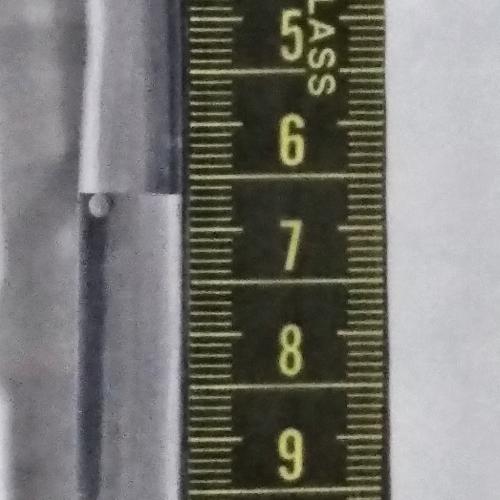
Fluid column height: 6.7 cm